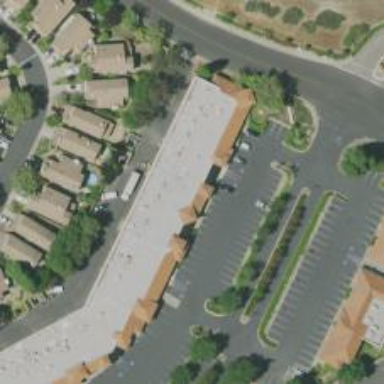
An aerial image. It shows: Supermarket.